Aerial crown-view tile of a tropical tree (Barro Colorado Island, Panama), acquired 20250317:
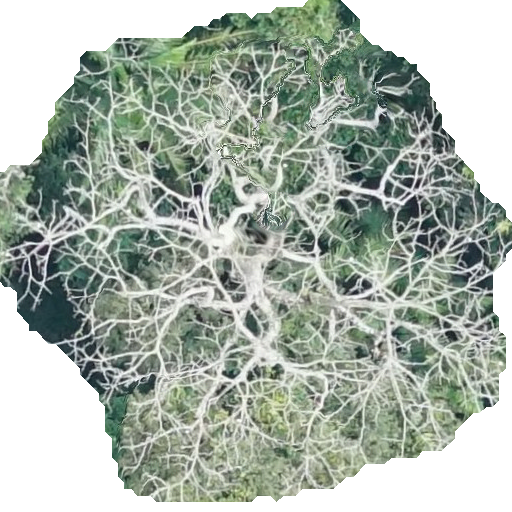
Species: Pseudobombax septenatum
GBIF accepted scientific name: Pseudobombax septenatum
Crown area: 283.759 m²